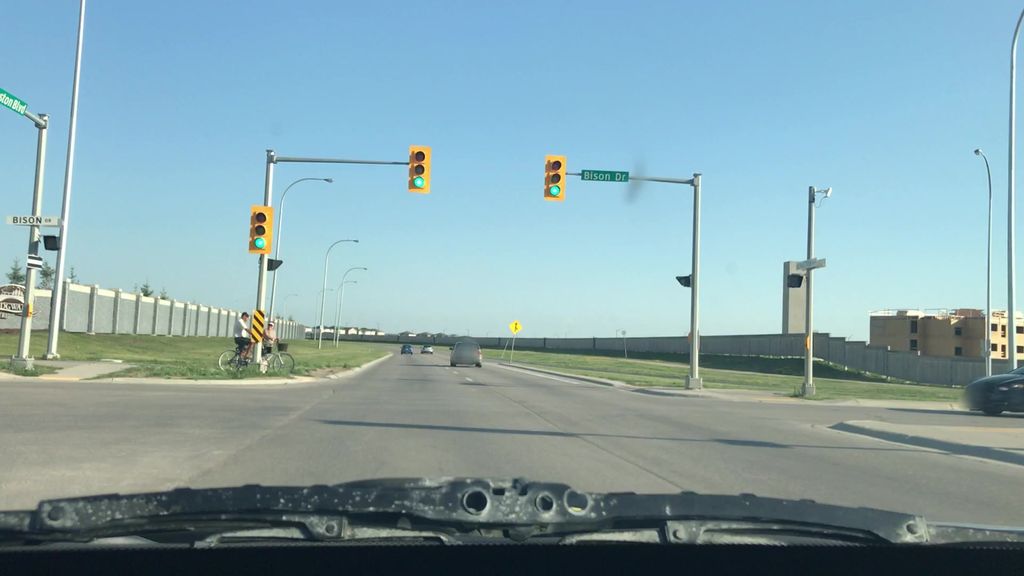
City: winnipeg